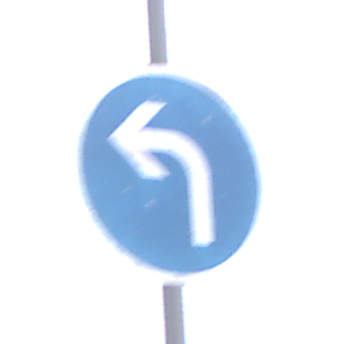
Verkehrszeichen: VorgeschriebeneFahrtrichtungLinks
Umgebung: Outdoor, Nature
Tageszeit: MorningAfternoon
Wetter: Overcast
Licht: Natural
Jahreszeit: NotSpecified
Kontrast: LowContrast